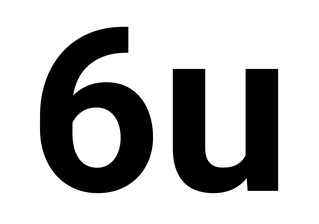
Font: Roboto_Bold